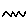
Label: zigzag